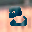
Label: 3